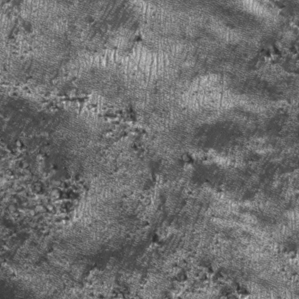
Label: frost